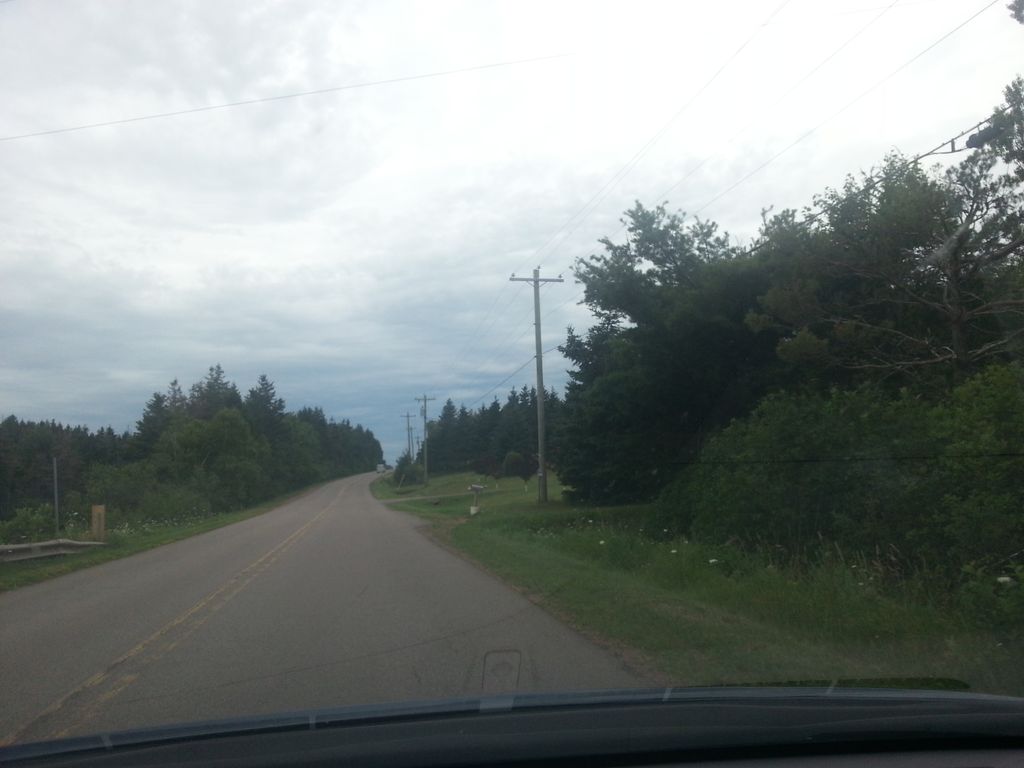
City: charlottetown